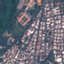
Land use / land cover: Residential